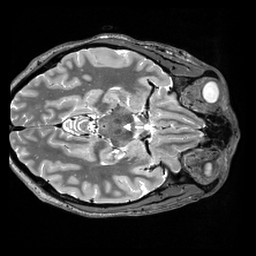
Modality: T2w
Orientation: axial
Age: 46
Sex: male
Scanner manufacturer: siemens
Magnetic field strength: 3 T
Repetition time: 3.2 s
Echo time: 0.56 s